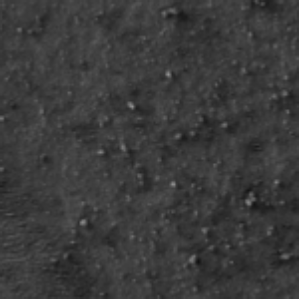
Label: frost